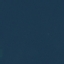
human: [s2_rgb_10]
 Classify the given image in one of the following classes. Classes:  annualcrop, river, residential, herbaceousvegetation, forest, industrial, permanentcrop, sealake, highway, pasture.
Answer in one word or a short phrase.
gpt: SeaLake